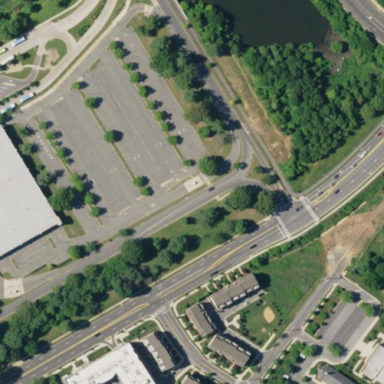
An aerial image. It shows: Surface parking lot with asphalt. It is park and ride facility.